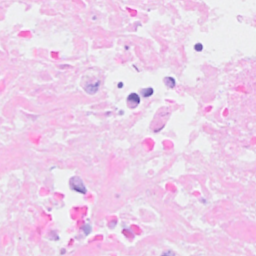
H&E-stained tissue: Breast